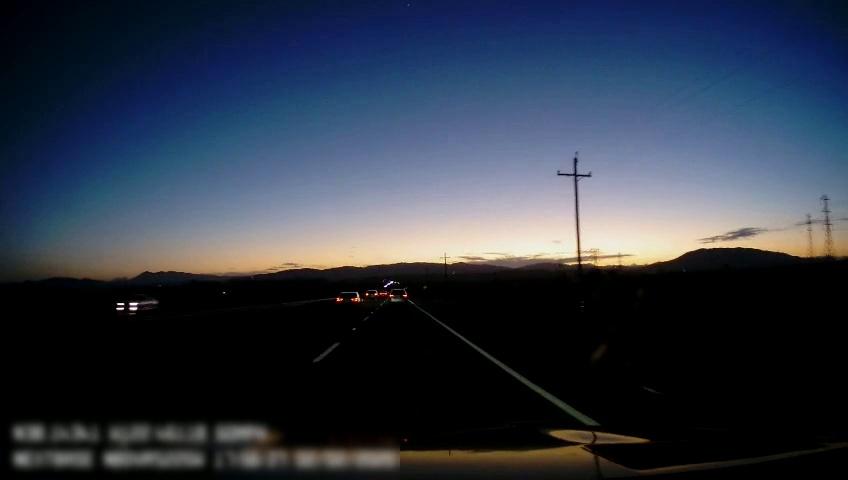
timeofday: Dusk/Dawn/Twilight
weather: Sunny
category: Drivable Space
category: Vehicles | Car
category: Vehicles | SUV
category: Vehicles | SUV
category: Vehicles | Car
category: Lanes | Alternate Lane
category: Lanes | Current Lane
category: Lanes | Current Lane